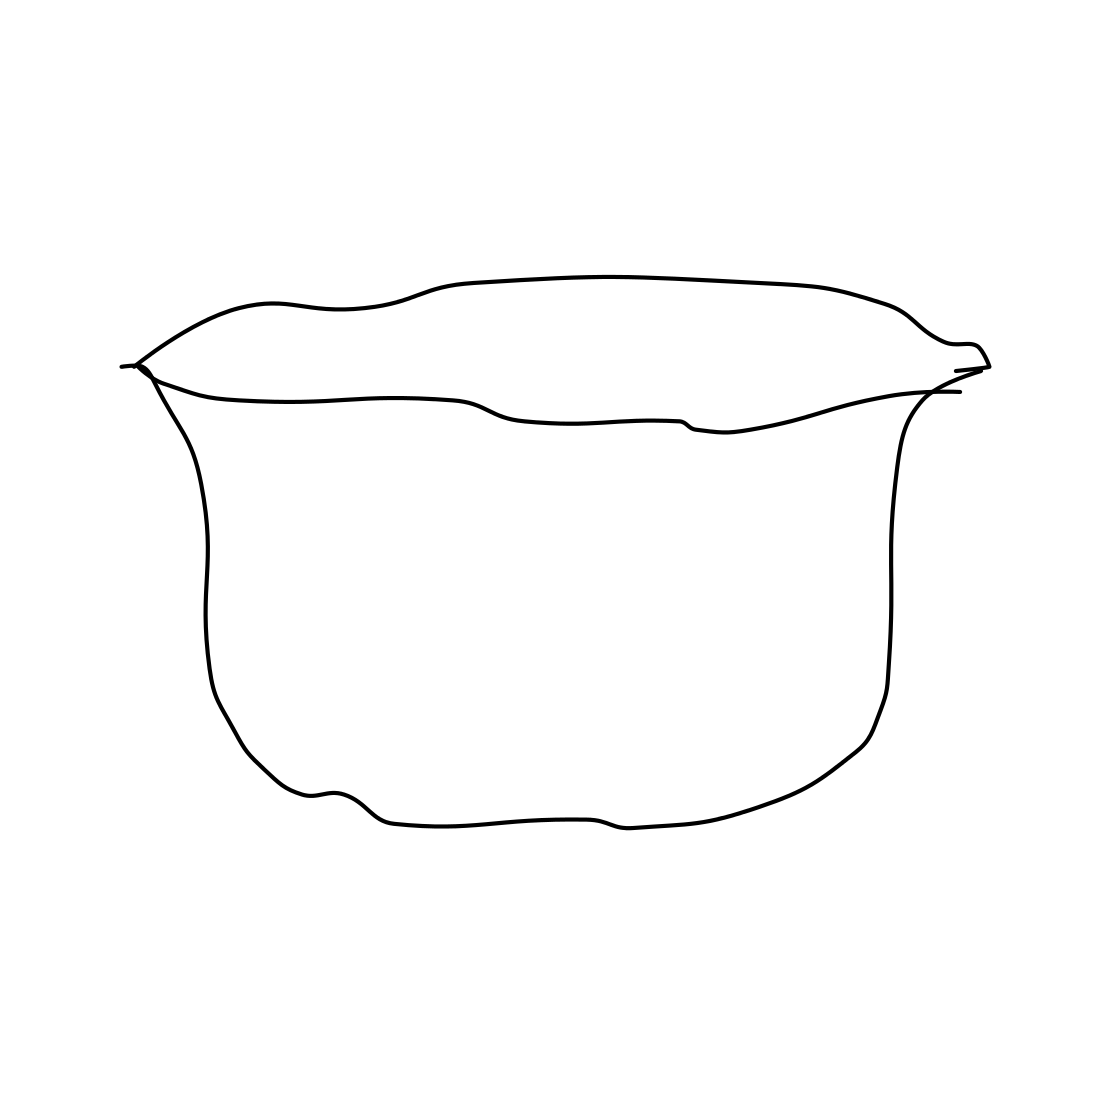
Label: bowl